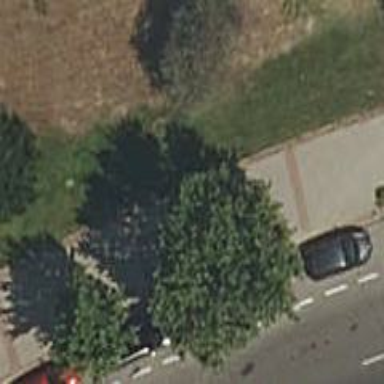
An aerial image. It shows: Single tag "natural: tree."